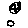
Label: moon